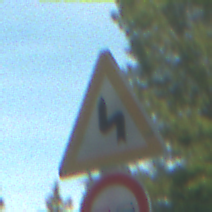
Verkehrszeichen: DoppelkurveZunaechstLinks
Zusatzzeichen unten: Ueberholverbot
Umgebung: Outdoor, Suburban
Tageszeit: SunriseSunset
Wetter: PartlyCloudy
Licht: Natural
Jahreszeit: NotSpecified
Kontrast: MediumContrast